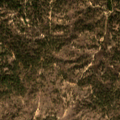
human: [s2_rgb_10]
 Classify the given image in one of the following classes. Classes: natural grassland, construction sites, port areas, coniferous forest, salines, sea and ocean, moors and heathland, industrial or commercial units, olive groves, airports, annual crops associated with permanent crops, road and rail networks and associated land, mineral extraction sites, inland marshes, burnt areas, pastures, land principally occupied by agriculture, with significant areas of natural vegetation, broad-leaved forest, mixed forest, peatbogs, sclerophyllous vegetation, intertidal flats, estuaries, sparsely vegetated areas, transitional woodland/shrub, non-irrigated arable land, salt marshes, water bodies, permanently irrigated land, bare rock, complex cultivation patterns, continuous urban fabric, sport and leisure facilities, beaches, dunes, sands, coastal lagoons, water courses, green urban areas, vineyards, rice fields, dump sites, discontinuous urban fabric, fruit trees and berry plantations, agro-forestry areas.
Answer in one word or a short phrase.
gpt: agro-forestry areas, broad-leaved forest